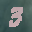
Label: 3